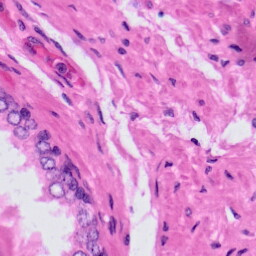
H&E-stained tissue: Prostate